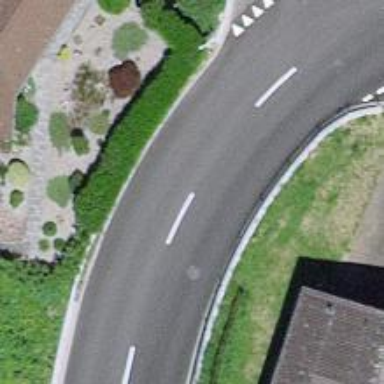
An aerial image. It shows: Tertiary road with asphalt surface.